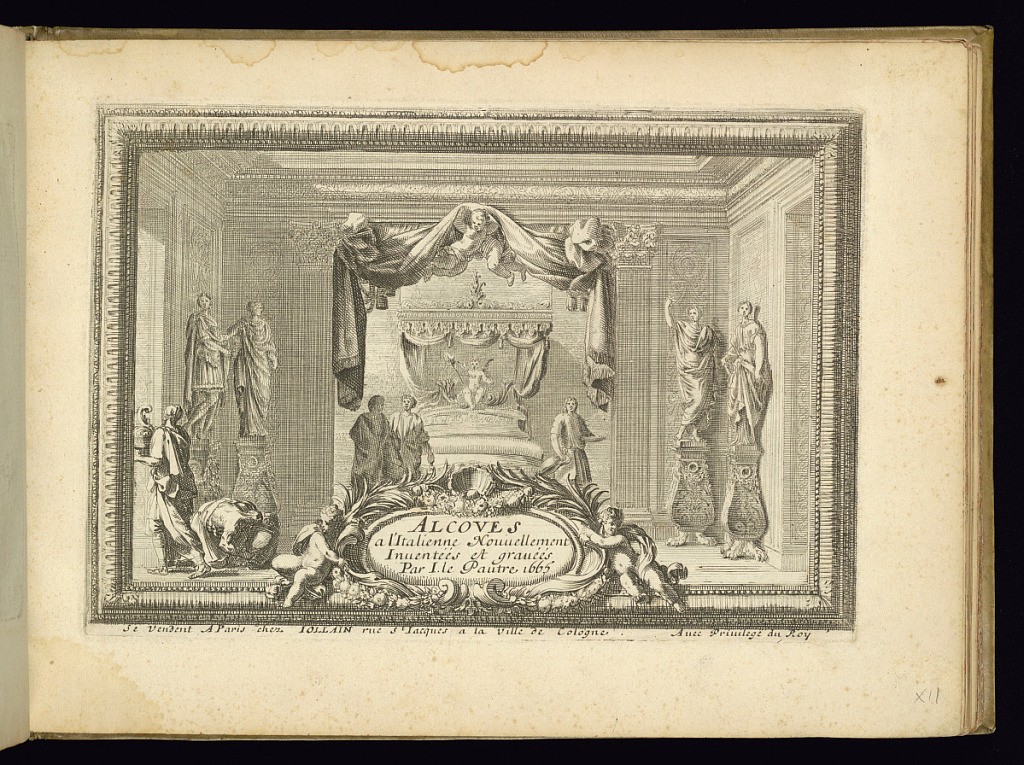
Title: Title Page
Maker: Jean Le Pautre, French, 1618–1682
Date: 1665
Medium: Etching on laid paper
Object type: Print
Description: Title page and design for an alcove with a canopy bed and figures in the center within a room featuring statues of female figures on ornate plinths, decorative wall paneling, fluted pilasters, figures, and flying putti holding up the curtain to the alcove. The title and date are lettered within a cartouche framed by putti, scrolling leaves, palm leaves, festoons of fruit and leaves, and a shell.